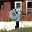
Label: 9